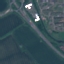
Label: Highway